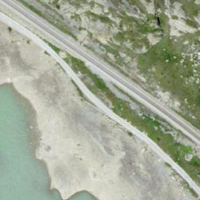
EUNIS habitat code: 31
Species observed at this site:
Sempervivum montanum